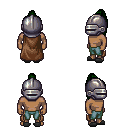
a pixel art fantasy rpg character, male body template, human, dark skin, brown cape, teal pants, green long topknot hairstyle, metal helm, gray slippers, four views (front, back, left, right), 2x2 character sprite sheet, small pixel art, hard edges, no anti-aliasing